Question: I am trying to generate a barcode using the Barbecue API. The problem i am facing is that while i try to re-size the barcode the code in textual form which is printed below the barcode remains the same size. I need to decrease its side also. I have tried the following code :
Part 1:Original Size Barcode
'''
Barcode b = BarcodeFactory.create2of7("4561");
b.setBarHeight(5);
b.setBarWidth(1);
PrinterJob job = PrinterJob.getPrinterJob();
job.setPrintable(b);
if (job.printDialog())
{
job.print();
}
'''
Part 2: Code for resizing
'''
Barcode b = BarcodeFactory.create2of7("4561");
b.setBarHeight(5);
b.setBarWidth(1);
PrinterJob job = PrinterJob.getPrinterJob();
job.setPrintable(b);
if (job.printDialog())
{
job.print();
}
'''
Below is the output image of the barcode:

As you can see the code remains the same size. How can i decrease its size? Please help me out.
Thanks.
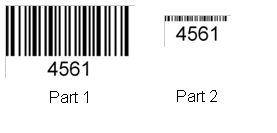
Answer: Use class 'BarCodeBuilder' instead if 'Barcode'
just like
'''
BarCodeBuilder b=new BarCodeBuilder();
b.setCodeText("abc123");
b.setSymbologyType(Symbology.Codabar);
b.setResolution(new Resolution(50f,40f,ResolutionMode.Graphics));
'''
It works for me...